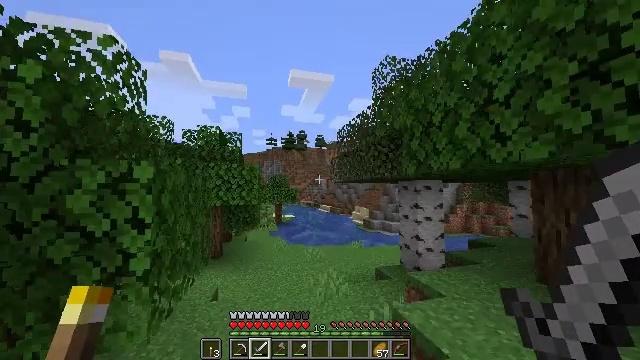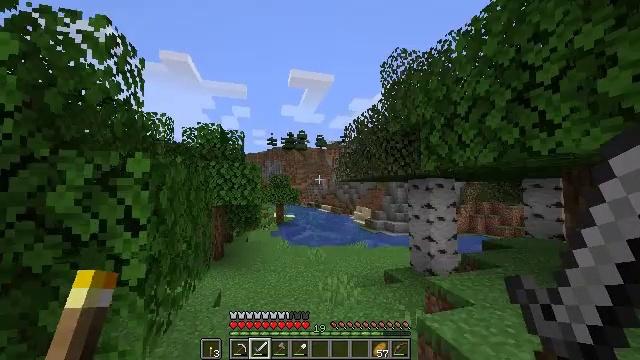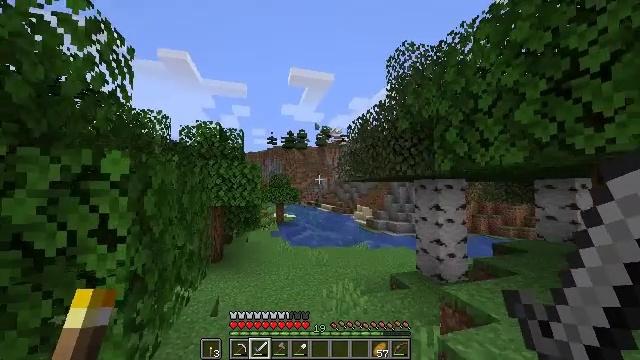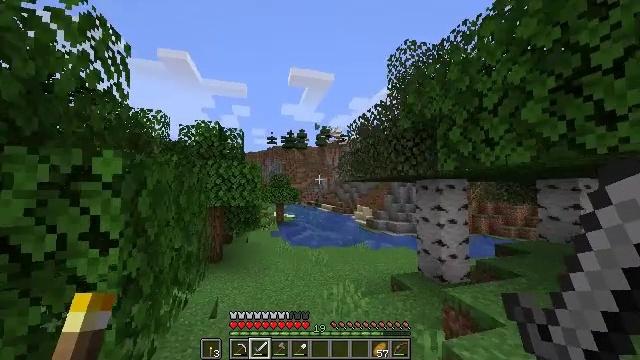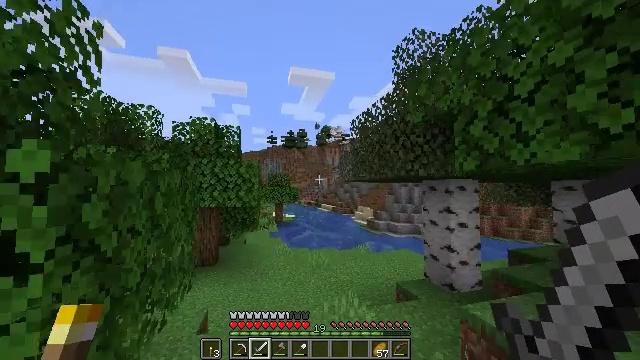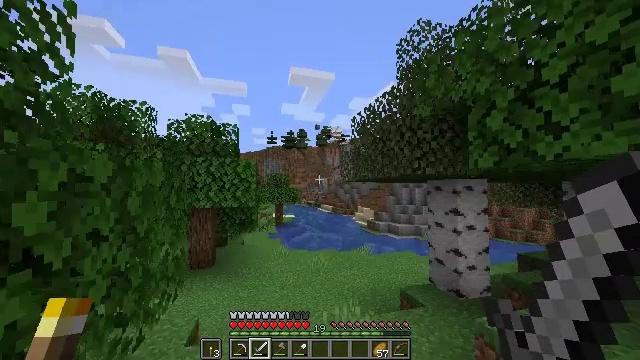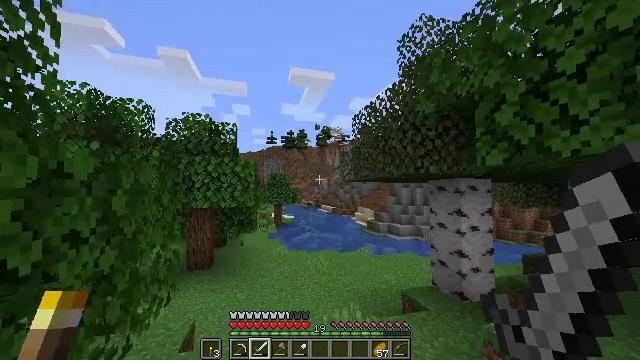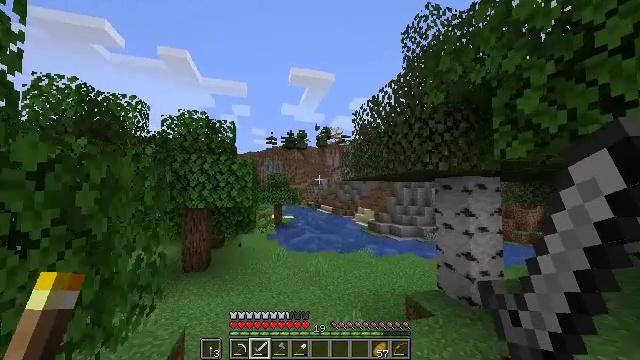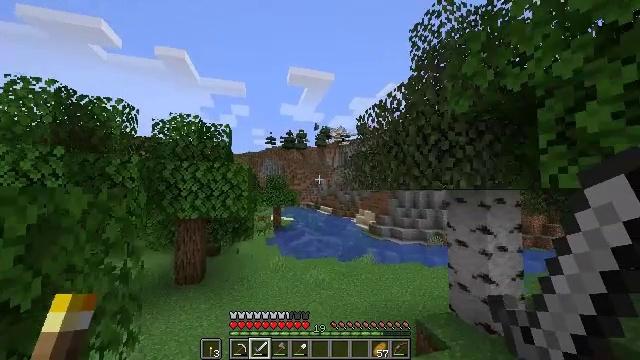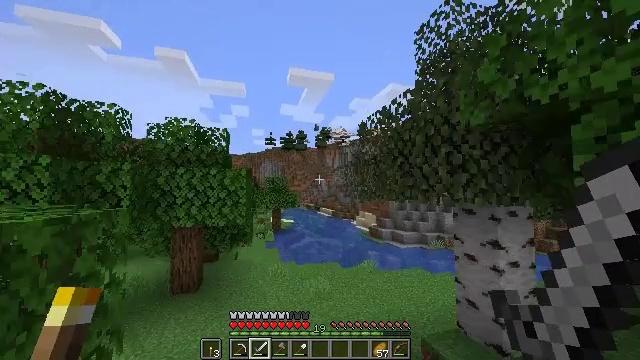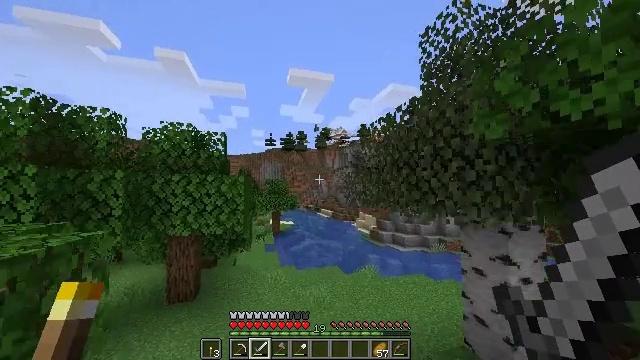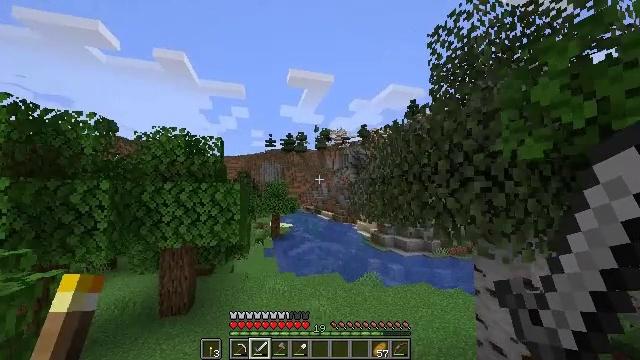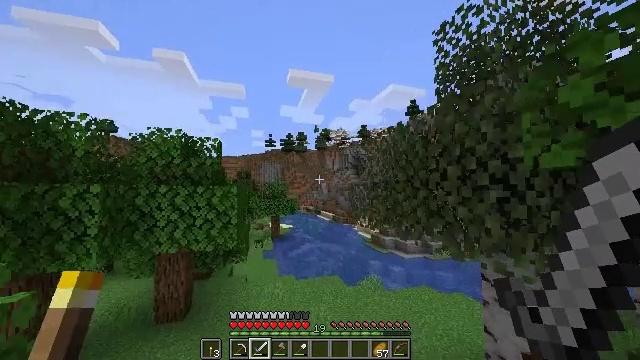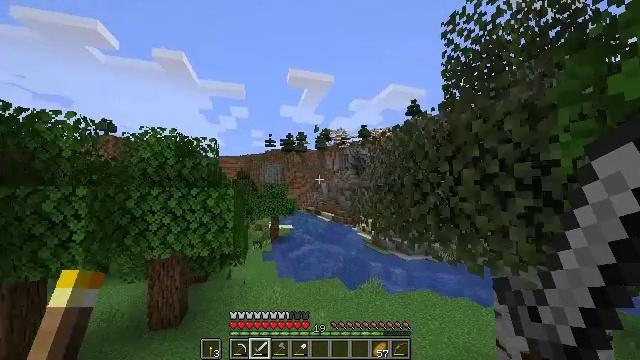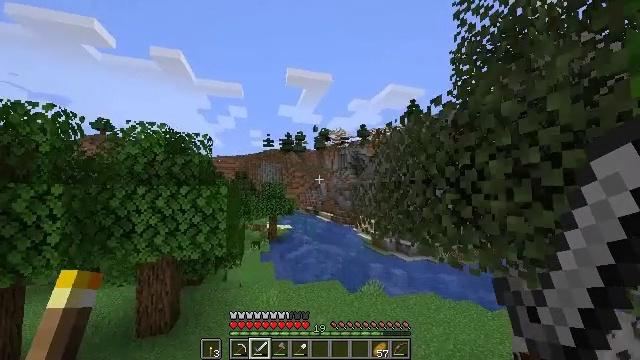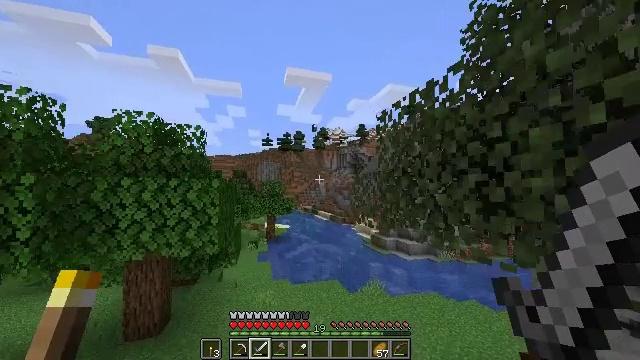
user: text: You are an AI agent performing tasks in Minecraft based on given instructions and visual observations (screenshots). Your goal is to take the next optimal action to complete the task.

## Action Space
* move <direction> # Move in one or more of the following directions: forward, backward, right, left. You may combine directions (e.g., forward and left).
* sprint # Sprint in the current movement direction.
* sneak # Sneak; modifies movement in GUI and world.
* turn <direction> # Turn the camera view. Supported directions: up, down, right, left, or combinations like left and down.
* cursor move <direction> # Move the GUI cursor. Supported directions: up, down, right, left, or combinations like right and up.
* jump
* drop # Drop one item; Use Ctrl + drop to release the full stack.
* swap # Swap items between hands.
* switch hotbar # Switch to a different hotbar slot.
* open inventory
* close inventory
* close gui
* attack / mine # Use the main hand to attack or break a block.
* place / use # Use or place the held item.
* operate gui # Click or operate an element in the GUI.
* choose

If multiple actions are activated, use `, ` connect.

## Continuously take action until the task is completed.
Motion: motion action
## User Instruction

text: Dig up the grass block for dirt.
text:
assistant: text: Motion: move forward, sprint
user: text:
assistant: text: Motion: move forward, sprint
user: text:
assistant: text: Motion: move forward, sprint
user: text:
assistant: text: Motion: move forward, sprint
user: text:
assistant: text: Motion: move forward, sprint
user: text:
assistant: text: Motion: move forward, sprint
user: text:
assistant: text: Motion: move forward, sprint
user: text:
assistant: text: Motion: move forward, sprint, jump
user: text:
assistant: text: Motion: move forward, sprint, jump
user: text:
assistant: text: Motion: move forward, sprint, jump
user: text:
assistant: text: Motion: move forward, sprint, jump
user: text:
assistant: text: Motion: move forward, sprint, jump
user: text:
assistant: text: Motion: move forward, sprint, jump
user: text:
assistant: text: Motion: move forward, sprint, jump
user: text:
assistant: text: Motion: move forward, sprint, jump
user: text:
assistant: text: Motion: move forward, sprint, jump
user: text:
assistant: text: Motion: move forward, sprint, turn right, jump
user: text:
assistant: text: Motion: move forward, sprint, turn right and up, jump
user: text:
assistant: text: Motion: move forward and move left, sprint, turn right and up, jump
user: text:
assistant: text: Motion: move forward and move left, sprint, jump
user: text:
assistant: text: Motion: move forward and move left, sprint, jump
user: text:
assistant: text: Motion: move forward and move left, sprint, jump
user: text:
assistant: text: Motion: move forward and move left, sprint, jump
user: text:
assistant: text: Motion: move forward and move left, sprint, jump
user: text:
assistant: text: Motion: move forward and move left, sprint, jump
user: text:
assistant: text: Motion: move forward and move left, sprint, jump
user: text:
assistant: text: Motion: move forward and move left, sprint, jump
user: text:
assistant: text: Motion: move forward and move left, sprint, turn up
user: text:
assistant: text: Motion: move forward and move left, sprint, turn up
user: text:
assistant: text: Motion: move forward and move left, sprint, turn up